Question: I have a form with multiple types of ajax calls.
- general form update that saves all input fields
- per-field uploads
- per-upload deletion
The per-field and per-upload ajax calls are targeted by the class name of the button that is clicked. So there are only 3 scripts in the page.
Each of the scripts work. When the page loads fresh, I can complete any of the form update, field upload, or upload deletion actions.
However, after I have completed an initial action, subsequent actions don't work.
Example:
If I click the "save" button to update the form, this causes the per-field upload and per-upload deletion buttons not to work.
If I click the "per-field" upload, the upload works, but then I'm not able to delete anything.
If I click a "per-upload" delete button, I can no longer upload anything.
But in each case, I am still able to click "save" to update the form.
# Here's a visual of how the page is set up:

When a file or image is uploaded to a field, it appears in a container div within the field's markup. The uploaded asset comes with a 'delete' button allowing the user to remove the upload.
# Here's the basic HTML of the page
'''
<form id = "form" action = "/process.php" method = "post">
<div class="field">
<label class="field-label">
<span class="field-label-text">Upload 1</span>
<input type="file" data-name="answer1" name="files_answer1[]" />
</label>
<!-- destination for ajax response messages -->
<div id="ajax-message-answer1" class="ajax-field-message"></div>
<!-- upload button -->
<button type="button" class="ajax-button" data-field="answer1" data-type="files">Upload</button>
<!-- container div for uploads -->
<div class="assets" id="assets-answer1">
<div class="asset file">
<a href="<file path>">Name of file</a>
<label class="asset-action">
<!-- deletion button to remove asset -->
<button type="button" data-asset="asset1" data-parent="answer1" class="ajax-delete" value="asset1" onclick="return confirm('You are about to delete this item. Press OK to proceed.')">Delete</button>
</label>
</div><!-- .asset.file -->
</div><!-- .assets -->
</div><!-- .field -->
.... more fields of the same kind ...
<button type = "submit" id = "save">Save</button>
</form>
'''
# JS
There are several other scripts in the page, such as jQuery, jQuery UI, Bootstrap, and some custom ones for generating slugs, etc. But I'm thinking these aren't to blame since the problem began only when I started running more than one Ajax request in the page. Here's the JS:
## Form Update script
'''
<script type="text/javascript">
$(document).ready(function() {
// process form
$('#form').submit(function(eform) {
// stop regular form submission
eform.preventDefault();
// set variables
var form = $('#form');
// serialize form data
var fdform = form.serializeArray();
// make request
$.ajax({
url: '/account/ajax.php',
type: 'post',
data: $.param(fdform),
dataType: 'json',
success: function(data) {
// get URL for redirect if supplied
if (data.redirect) {
window.location.href = data.redirect;
} else {
// replace with updated template from response
$('#form').html(data.html);
// place template js in specified div
$('#ajax-js').html(data.js);
}
},
error: function(report) {
console.log(report.responseText);
}
});
}); // .click
}); // .ready
</script>
'''
## Per-Field Upload script
'''
<script>
$(document).ready(function() {
$(".ajax-button").click(function() {
var fdUpload = new FormData();
// get field info from the clicked button
var field = $(this).data('field');
var uploadType = $(this).data('type');
var input = $('#' + field)[0];
var container_id = '#assets-' + field;
var button_id = '#button-' + field;
// add each file to uploads array
$.each(input.files, function(i, upl) {
// add each file to target element in fdUpload
fdUpload.append(uploadType + '[]', upl);
});
// make request
$.ajax({
url: '/account/ajax.php',
type: 'post',
data: fdUpload,
dataType: 'json', // returns success(data) as object
contentType: false,
processData: false,
success: function(data) {
// put received html in container
$(container_id).html(data.html);
// put received js in #ajax-js
$('#ajax-js').append(data.js);
// clear file input after upload completes
input.value = '';
if (!/safari/i.test(navigator.userAgent)) {
input.type = '';
input.type = 'file';
}
},
error: function(report) {
console.log(report.responseText);
}
});
});
});
</script>
'''
## Per-Upload Deletion script
'''
<script>
$(document).ready(function() {
$(".ajax-delete").click(function() {
var fdDelete = new FormData();
// get asset info from clicked button
var asset = $(this).data('asset');
var parent = $(this).data('parent'); // answer
var container_id = '#assets-' + parent;
var button_id = '#delete-' + asset;
var message_id = '#ajax-message-' + asset;
// make request
$.ajax({
url: '/account/ajax.php',
type: 'post',
data: fdDelete,
dataType: 'json',
contentType: false,
processData: false,
success: function(data) {
// put received html in container
$(container_id).html(data.html);
// put received js in #ajax-js
$('#ajax-js').html(data.js);
// retrieve and display response status
$(message_id).html(data.status);
$(message_id).addClass('show');
},
error: function(report) {
console.log(report.responseText);
}
});
});
});
</script>
'''
# Summary
Again, each ajax request works when activated after a fresh page load. But after the form has been updated or after an upload or deletion, the upload and deletion no longer fire.
The 'error' callback doesn't display anything in console when this failure occurs.
Do you see a conflict somewhere in the scripts? Maybe the scripts need function names defined? Or is it a problem that the returned response object is called 'data' in each script?
I haven't been working with Ajax very long, so I'd really appreciate your help. I've been banging my head on this all day.
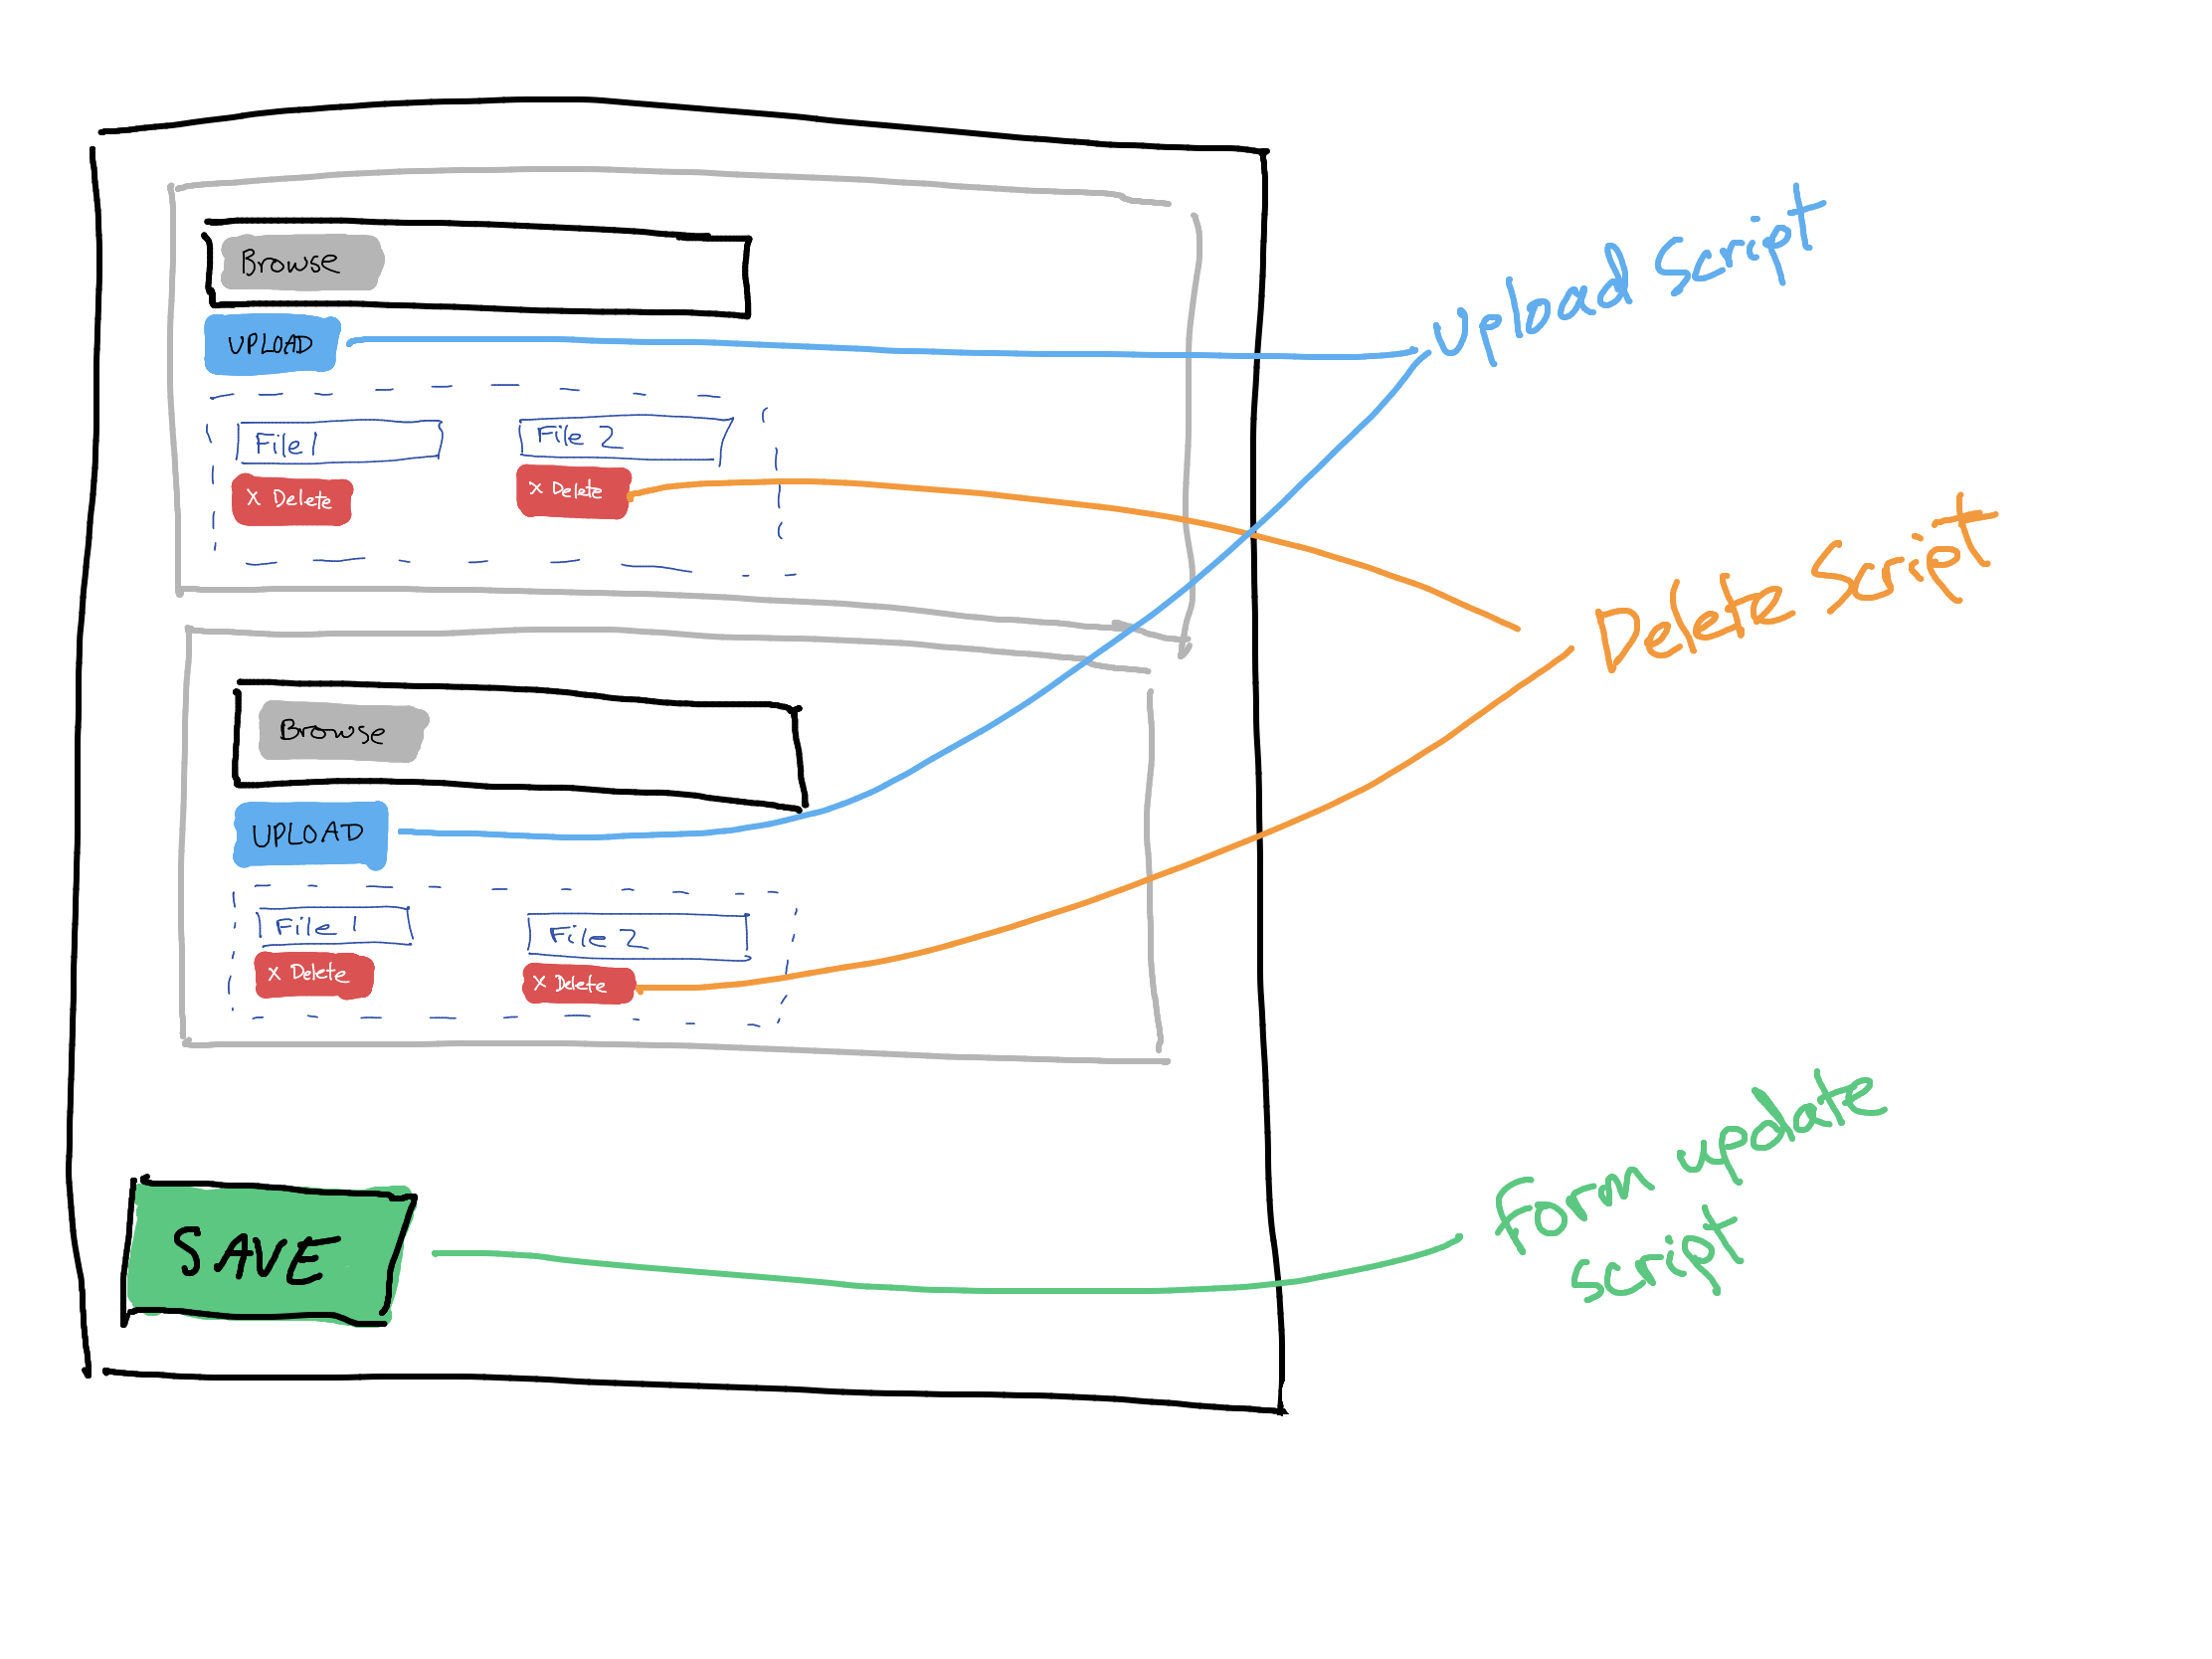
Answer: You're using '$(".ajax-...").click(...)' but in ajax success handler you're updating HTML code for container, thus loosing any attached click handlers for elements in this container.
If you switch to using '$("#form").on('click', '.ajax-...', ...)' then you'll catch click events even after directly replacing HTML.
<URL>